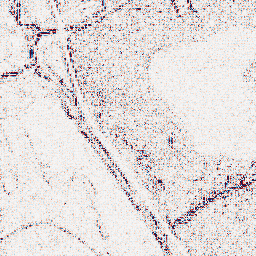
Category: wavelet
Decomposition family: wavelet_reverse_biorthogonal
Decomposition parameters: wavelet: rbio1.3
level: 1
Upsampling method: quartic
Upsampling parameters: scale: 2
Upsampling scale: 2